Interaction volume radius: 5 \u00c5
Interaction volume height: 20 \u00c5
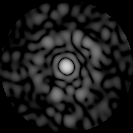
Disorder parameter: 0.8684